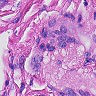
Metastatic tissue present: yes